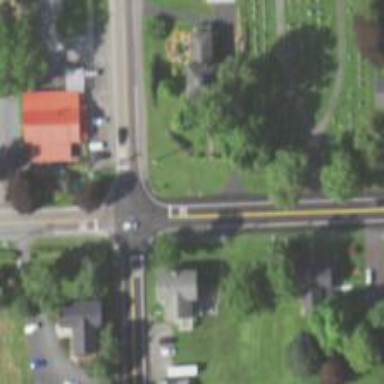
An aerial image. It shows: Road with stop sign.